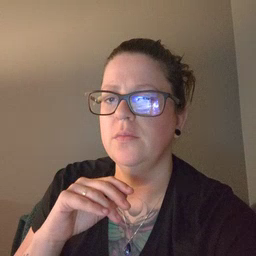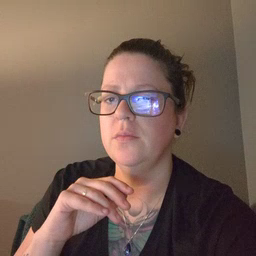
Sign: blue